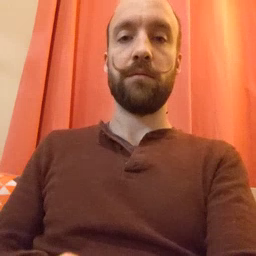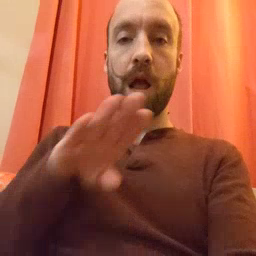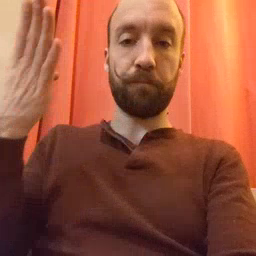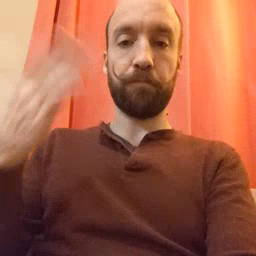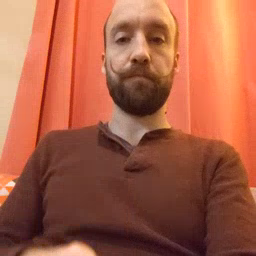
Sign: open